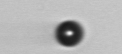
Label: bead